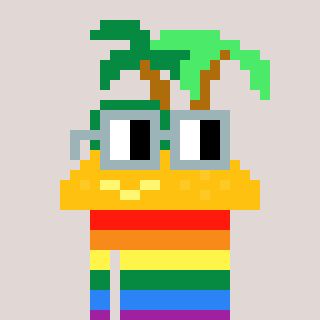
a pixel art character with square dark gray glasses, a island-shaped head and a grayscale-colored body on a warm background